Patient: sex F, age 59
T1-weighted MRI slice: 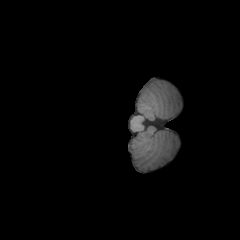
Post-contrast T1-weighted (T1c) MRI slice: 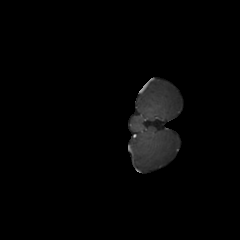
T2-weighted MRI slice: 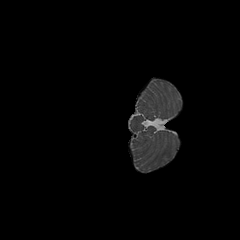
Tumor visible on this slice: no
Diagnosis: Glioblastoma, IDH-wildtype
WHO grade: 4